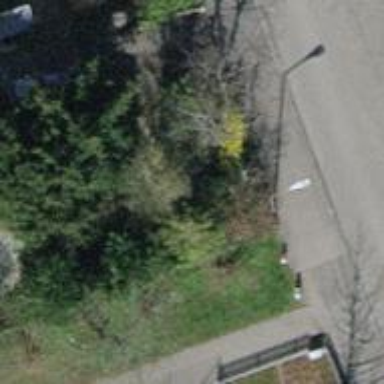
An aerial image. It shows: Urban area featuring tree as natural element.